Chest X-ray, AP view. Patient: 39 years old, sex M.
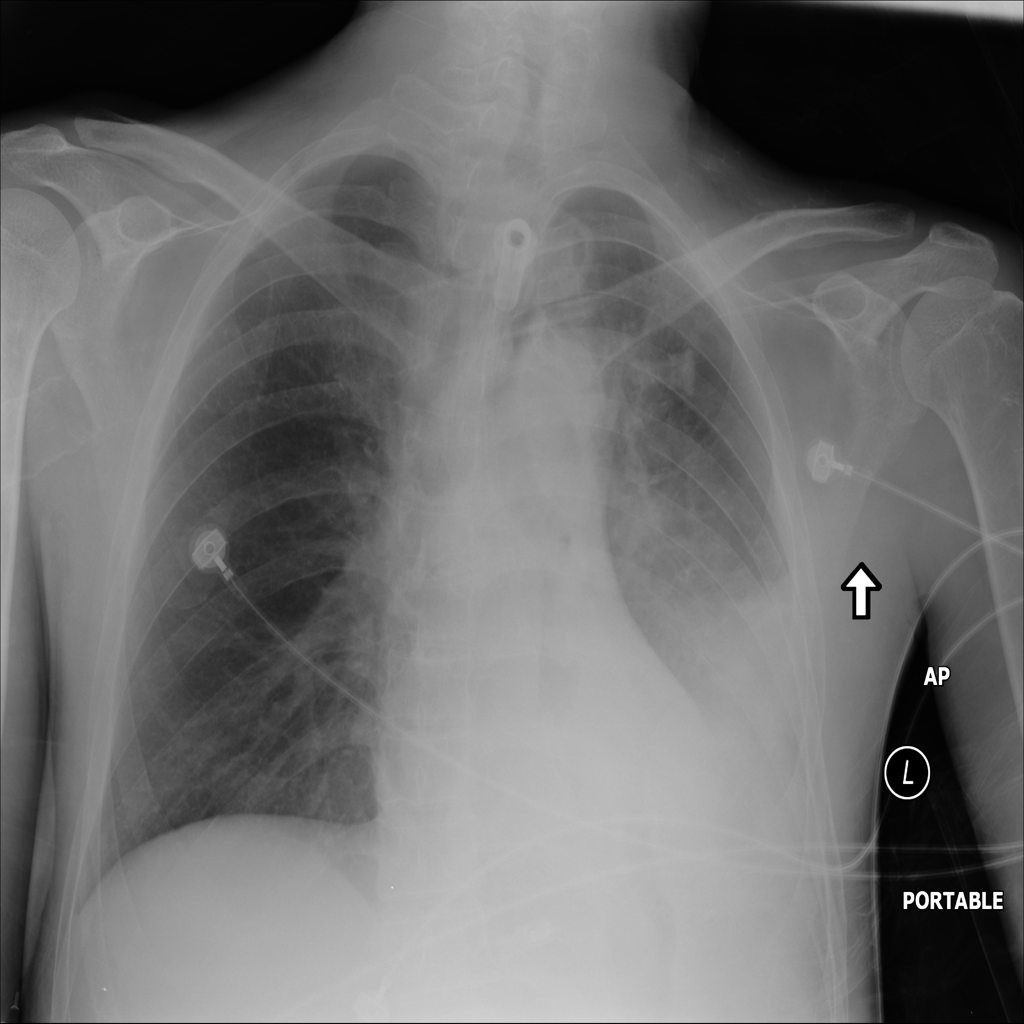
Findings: Consolidation, Infiltration